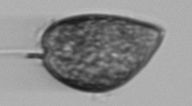
Label: Prorocentrum_micans